Field crop: maize
Growth stage: 2
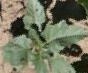
Species: datura